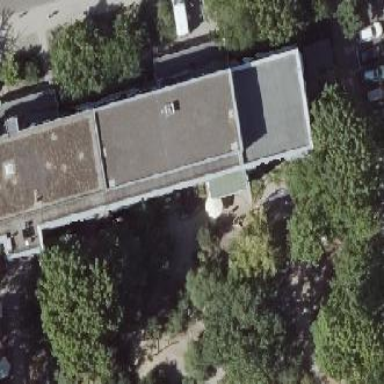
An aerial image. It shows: Part of building.